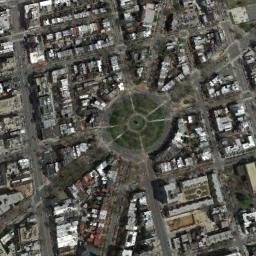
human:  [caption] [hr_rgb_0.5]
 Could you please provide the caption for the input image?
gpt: The roundabout is next to buildings .

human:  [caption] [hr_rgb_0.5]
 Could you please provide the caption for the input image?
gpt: The roundabout with some exits and entrances is in the commercial area and a lawn is in the middle of the roundabout .

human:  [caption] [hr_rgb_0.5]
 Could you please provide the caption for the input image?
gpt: There are many bifurcation roads with many moving and waiting vehicles, And many neatly arranged tall buildings and some trees around the roundabout .

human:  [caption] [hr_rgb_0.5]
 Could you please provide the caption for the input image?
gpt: Many buildings of different shapes are around the roundabout .

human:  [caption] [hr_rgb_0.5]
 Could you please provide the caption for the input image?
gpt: There are many buildings around the roundabout .